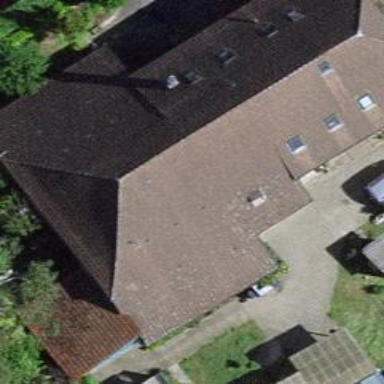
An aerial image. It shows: Farm building.